Question: I would like to translate filter items in Kendo UI grid, it means Sort Ascending, Is equal to, etc.. (see. image below).

I tried to find it in Official Kendo Grid documentation but without luck.
How can i do it please?
Thanks for any help.
I tried by this way but it works only for info label:
'''
filterable: {
mode: "row",
messages: {
info: 'enter what you want here:',
equals: 'enter what you want here:'
}
},
'''
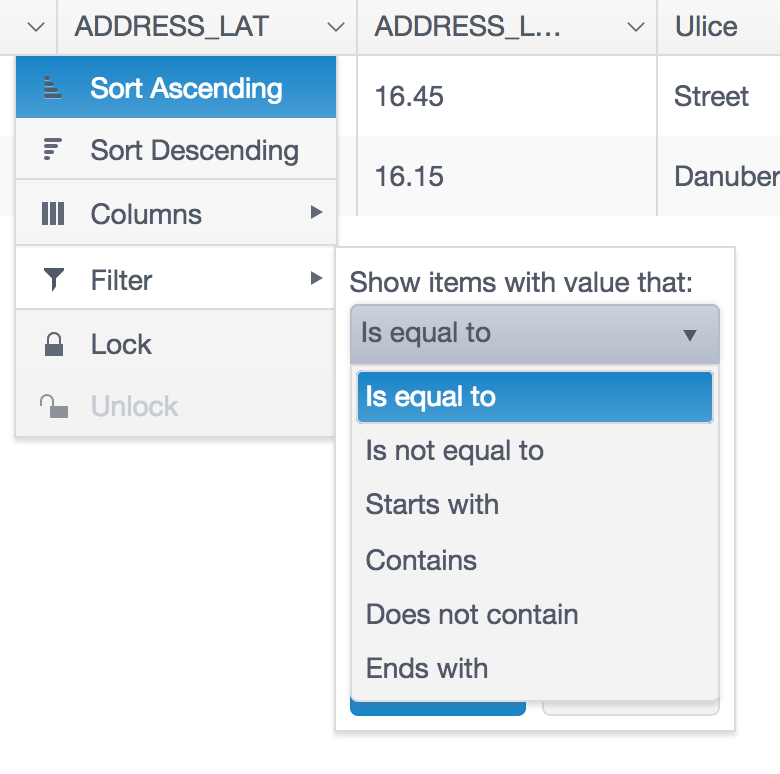
Answer: Try this:
'''
@(Html.Kendo().Grid(Model)
.Name("listView")
.Filterable(f => f.Messages(m => m.Equals("text here"))
'''
'''
$("#grid").kendoGrid({
filterable: {
messages: {
info: 'enter what you want here:',
and: 'enter what you want here:',
cancel: 'enter what you want here:',
clear: 'enter what you want here:',
filter: 'enter what you want here:',
isFalse: 'enter what you want here:',
isTrue: 'enter what you want here:',
operator: 'enter what you want here:',
or: 'enter what you want here:',
selectValue: 'enter what you want here:',
value: 'enter what you want here:',
operators: {
string: {
eq: "enter what you want here:",
neq: "enter what you want here:",
startswith: "enter what you want here:",
contains: "enter what you want here:",
doesnotcontain: "enter what you want here:",
endswith: "enter what you want here:",
eq: "enter what you want here:",
neq: "enter what you want here:"
}
}
}
}
});
'''